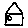
Label: house